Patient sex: M
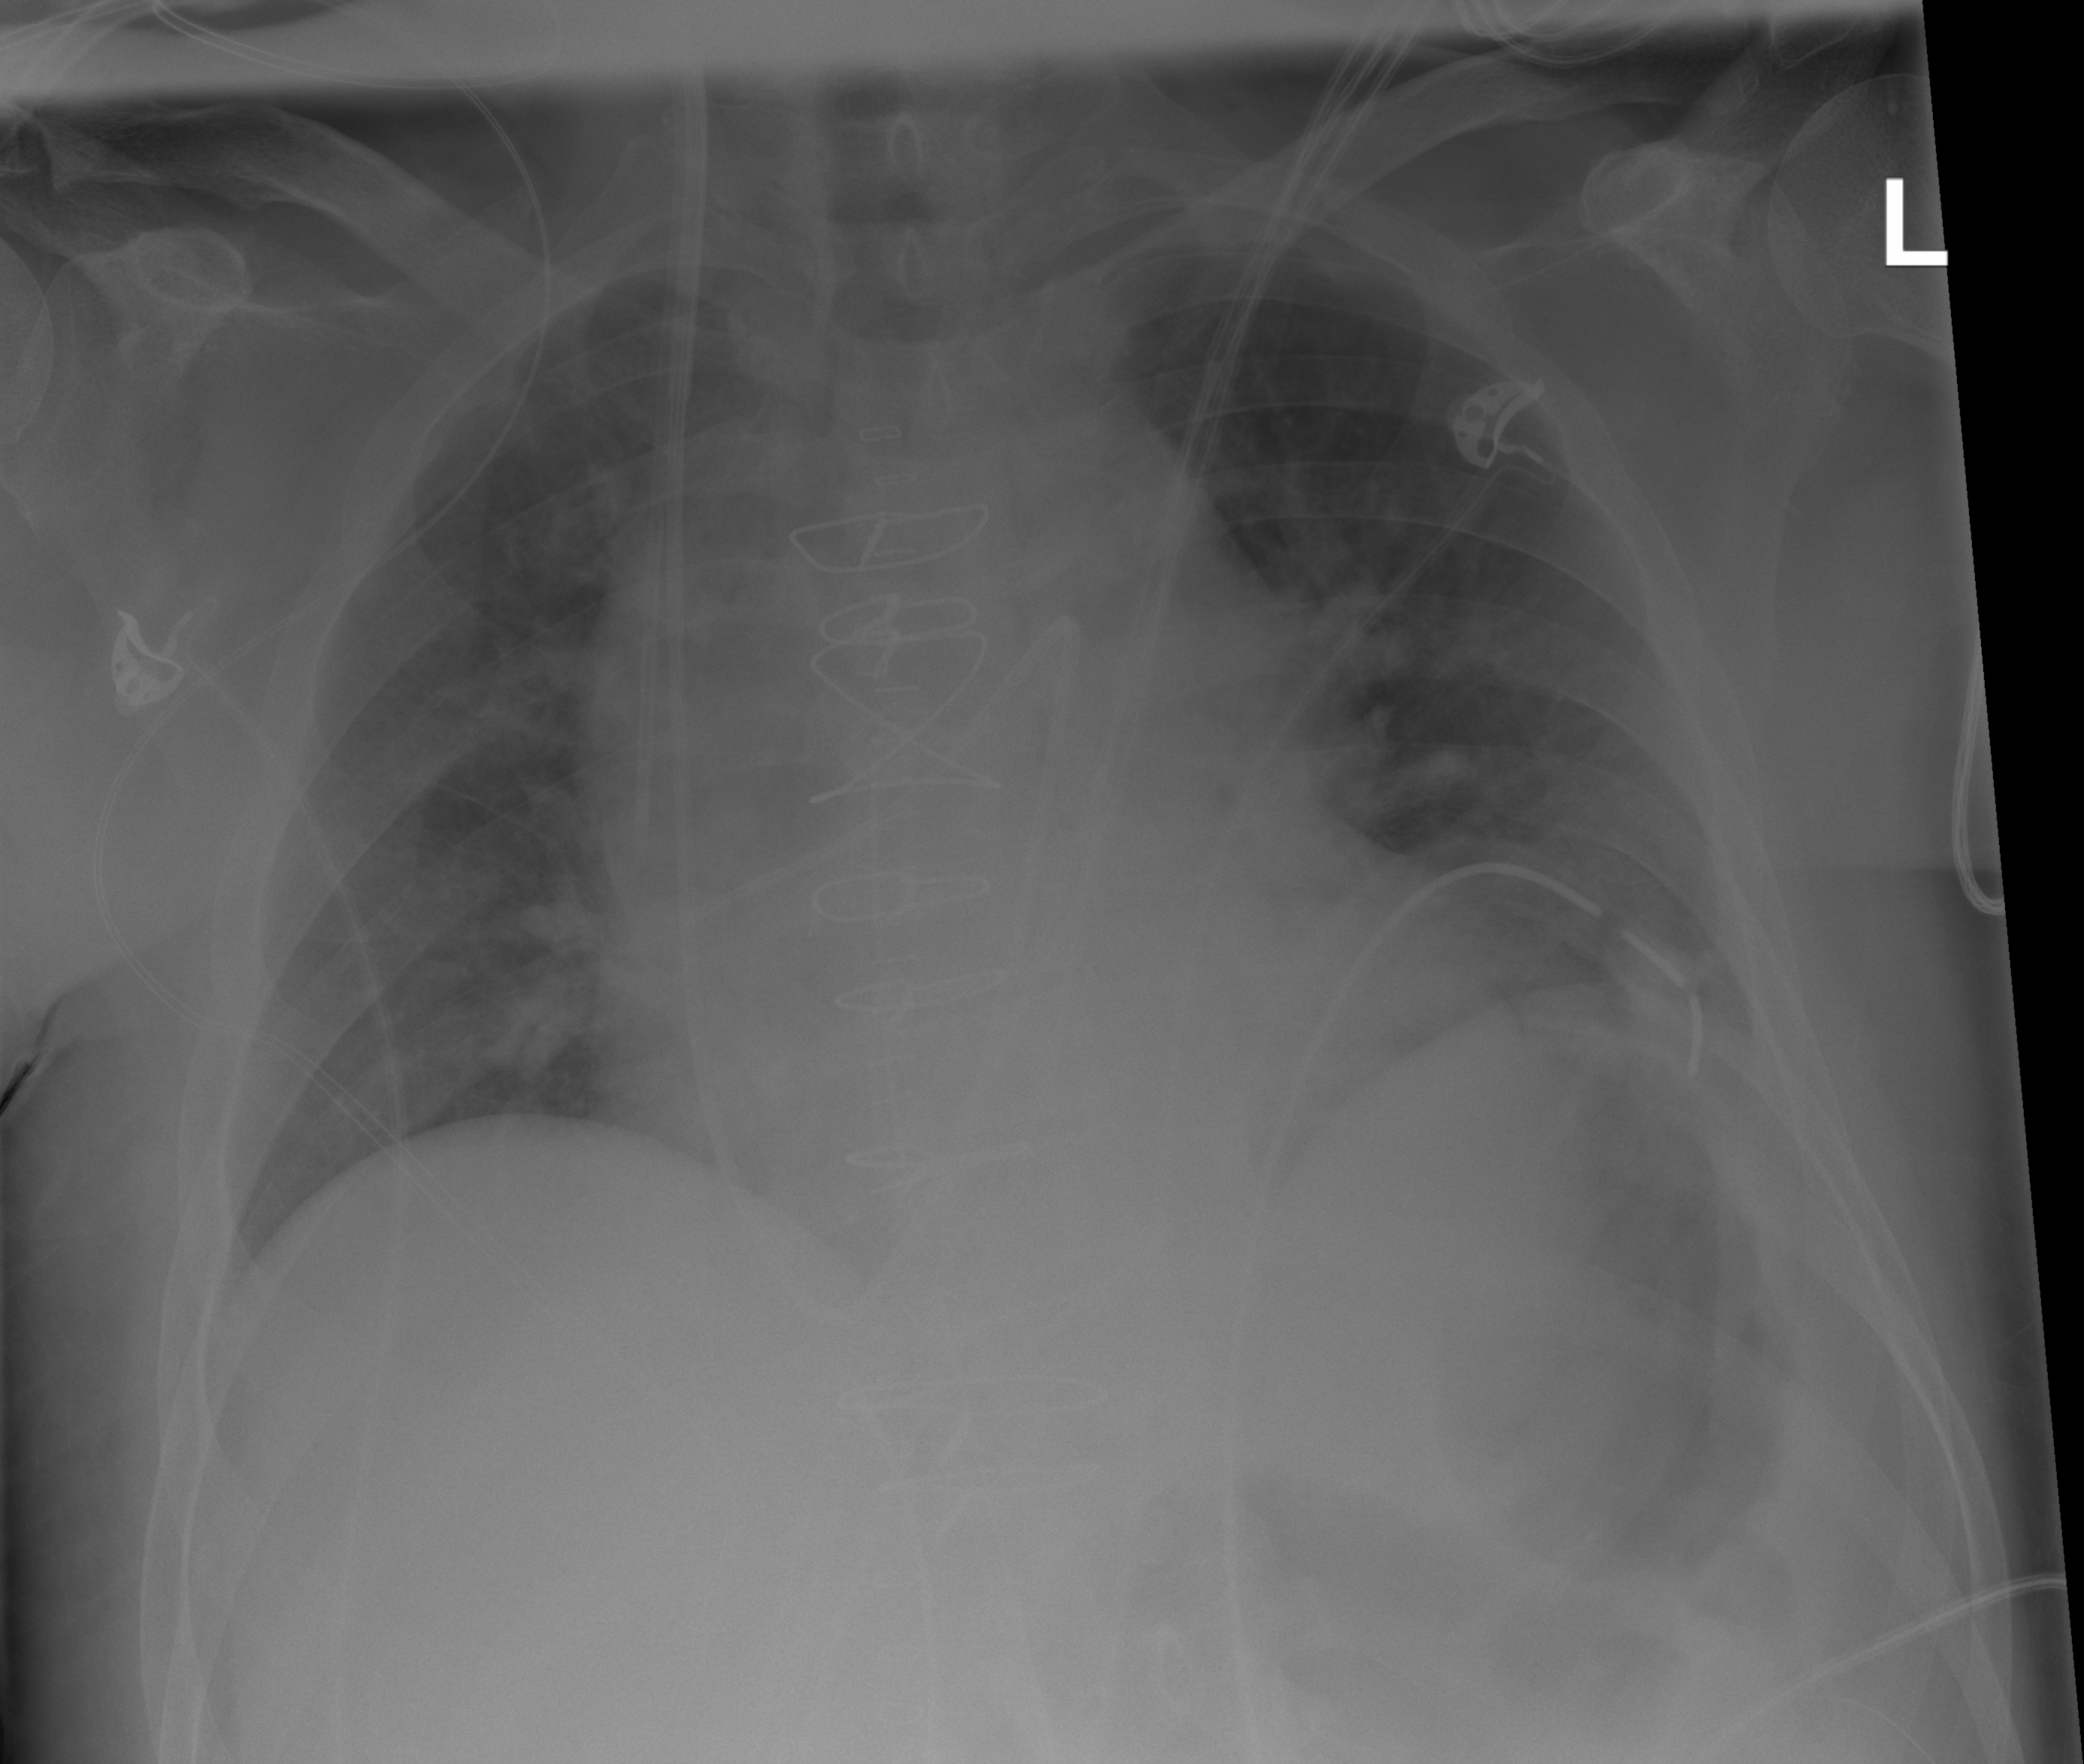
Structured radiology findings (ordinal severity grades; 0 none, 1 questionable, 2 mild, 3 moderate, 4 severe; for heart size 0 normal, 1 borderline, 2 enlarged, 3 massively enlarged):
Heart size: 2
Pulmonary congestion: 0
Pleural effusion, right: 0
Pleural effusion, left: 0
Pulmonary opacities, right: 0
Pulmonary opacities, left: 0
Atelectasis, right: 2
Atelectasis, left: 2